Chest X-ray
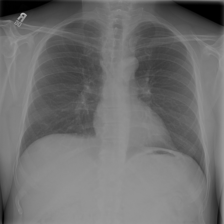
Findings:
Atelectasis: negative
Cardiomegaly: negative
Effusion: negative
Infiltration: positive
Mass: negative
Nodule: negative
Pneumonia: negative
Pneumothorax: negative
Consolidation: negative
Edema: negative
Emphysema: negative
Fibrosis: negative
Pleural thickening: negative
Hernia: negative